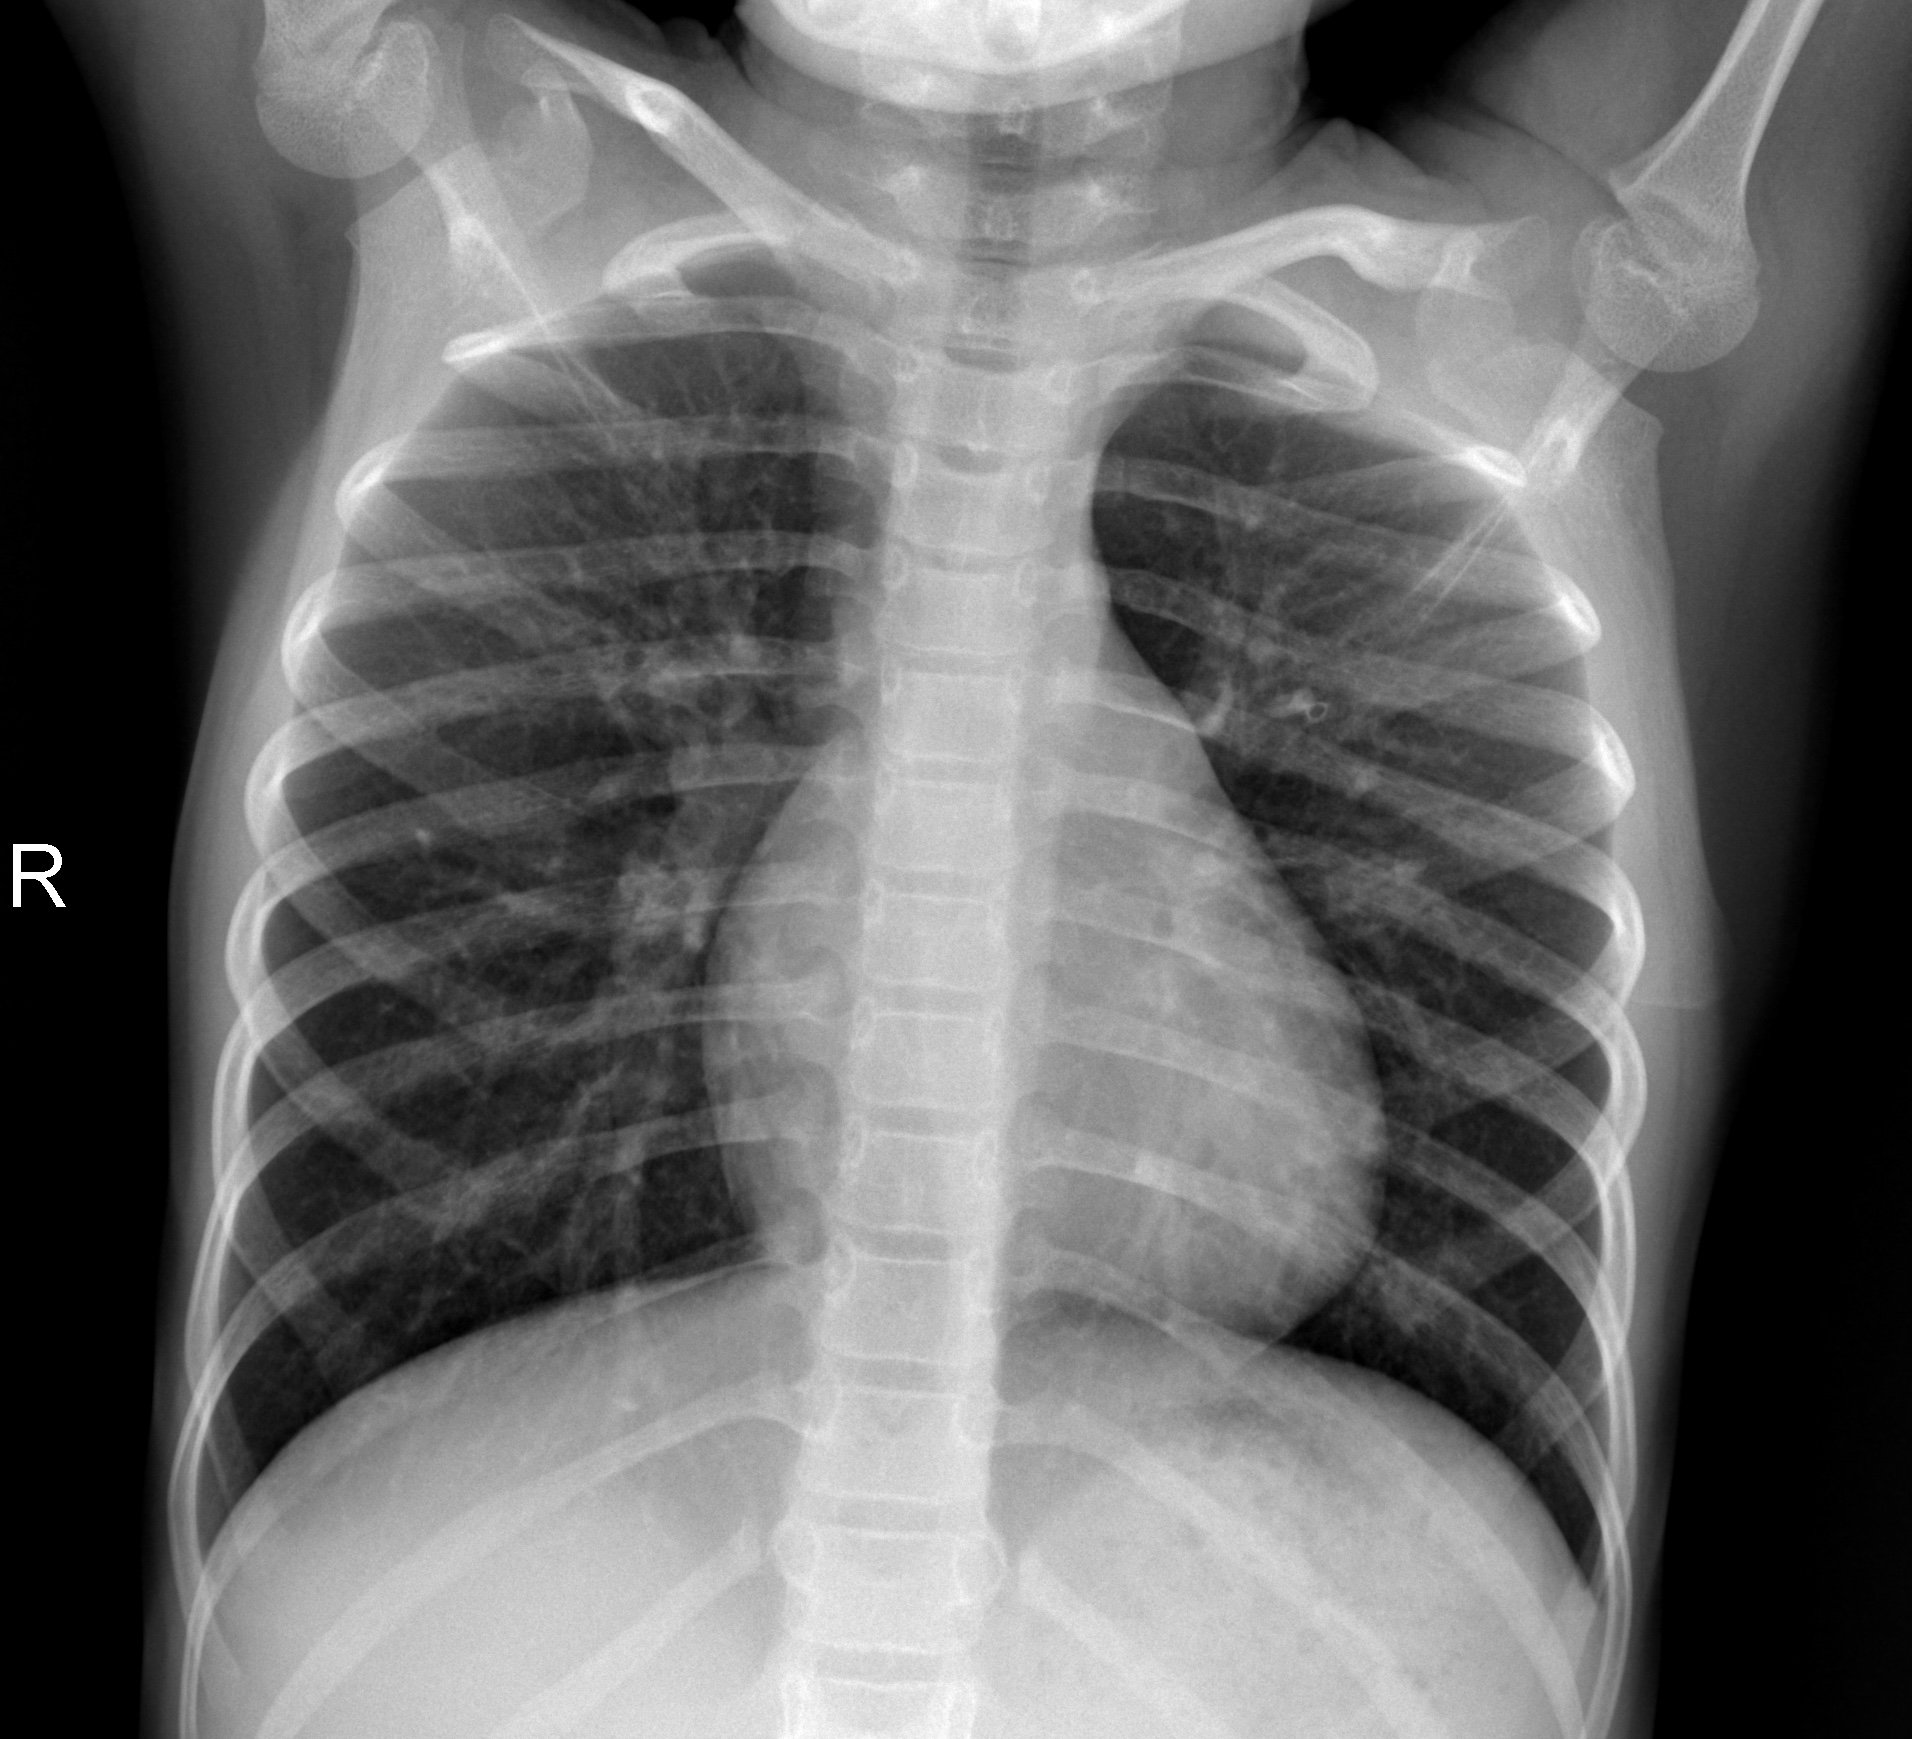
Diagnosis: NORMAL